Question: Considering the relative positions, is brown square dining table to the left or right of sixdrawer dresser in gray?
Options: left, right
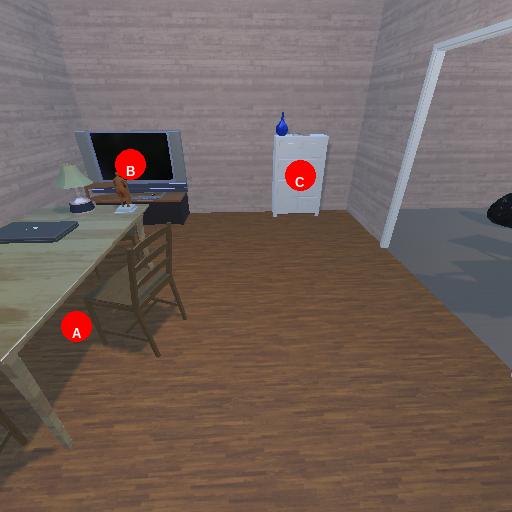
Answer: left